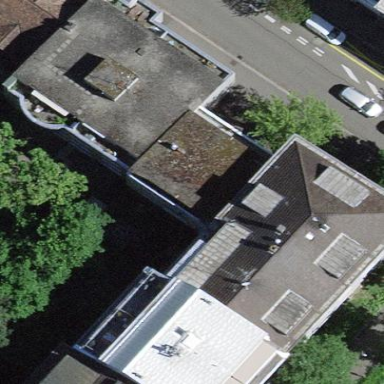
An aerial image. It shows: Terrace building.